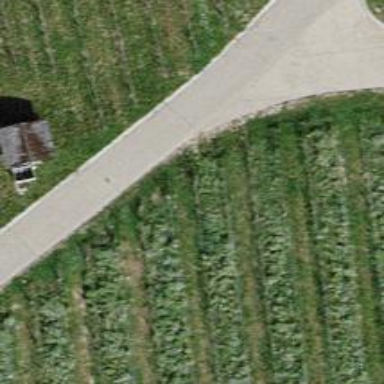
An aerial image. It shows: Well-maintained track road with grade 1 tracktype.